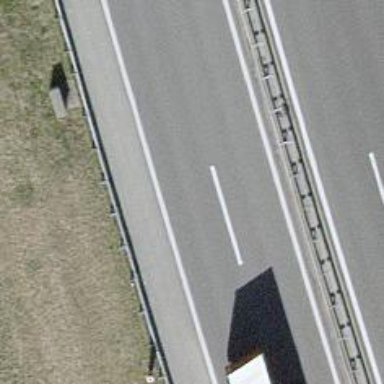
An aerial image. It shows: View of motorway.